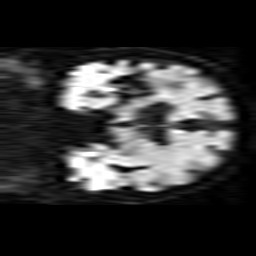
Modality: TRACE
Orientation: coronal
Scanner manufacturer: philips
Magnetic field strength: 1.5 T
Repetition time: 4.907 s
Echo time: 0.07794 s